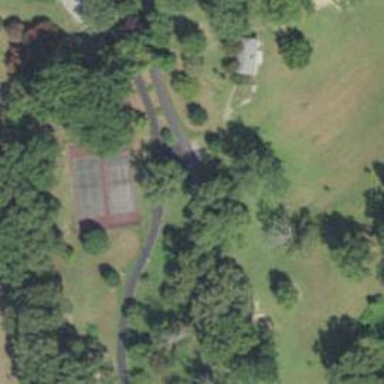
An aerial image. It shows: Disc golf hole.